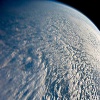
Label: cloud